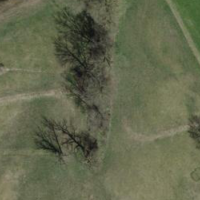
EUNIS habitat code: 23
Species observed at this site:
Pholidoptera griseoaptera
Ruspolia nitidula
Roeseliana roeselii